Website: apple
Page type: payment
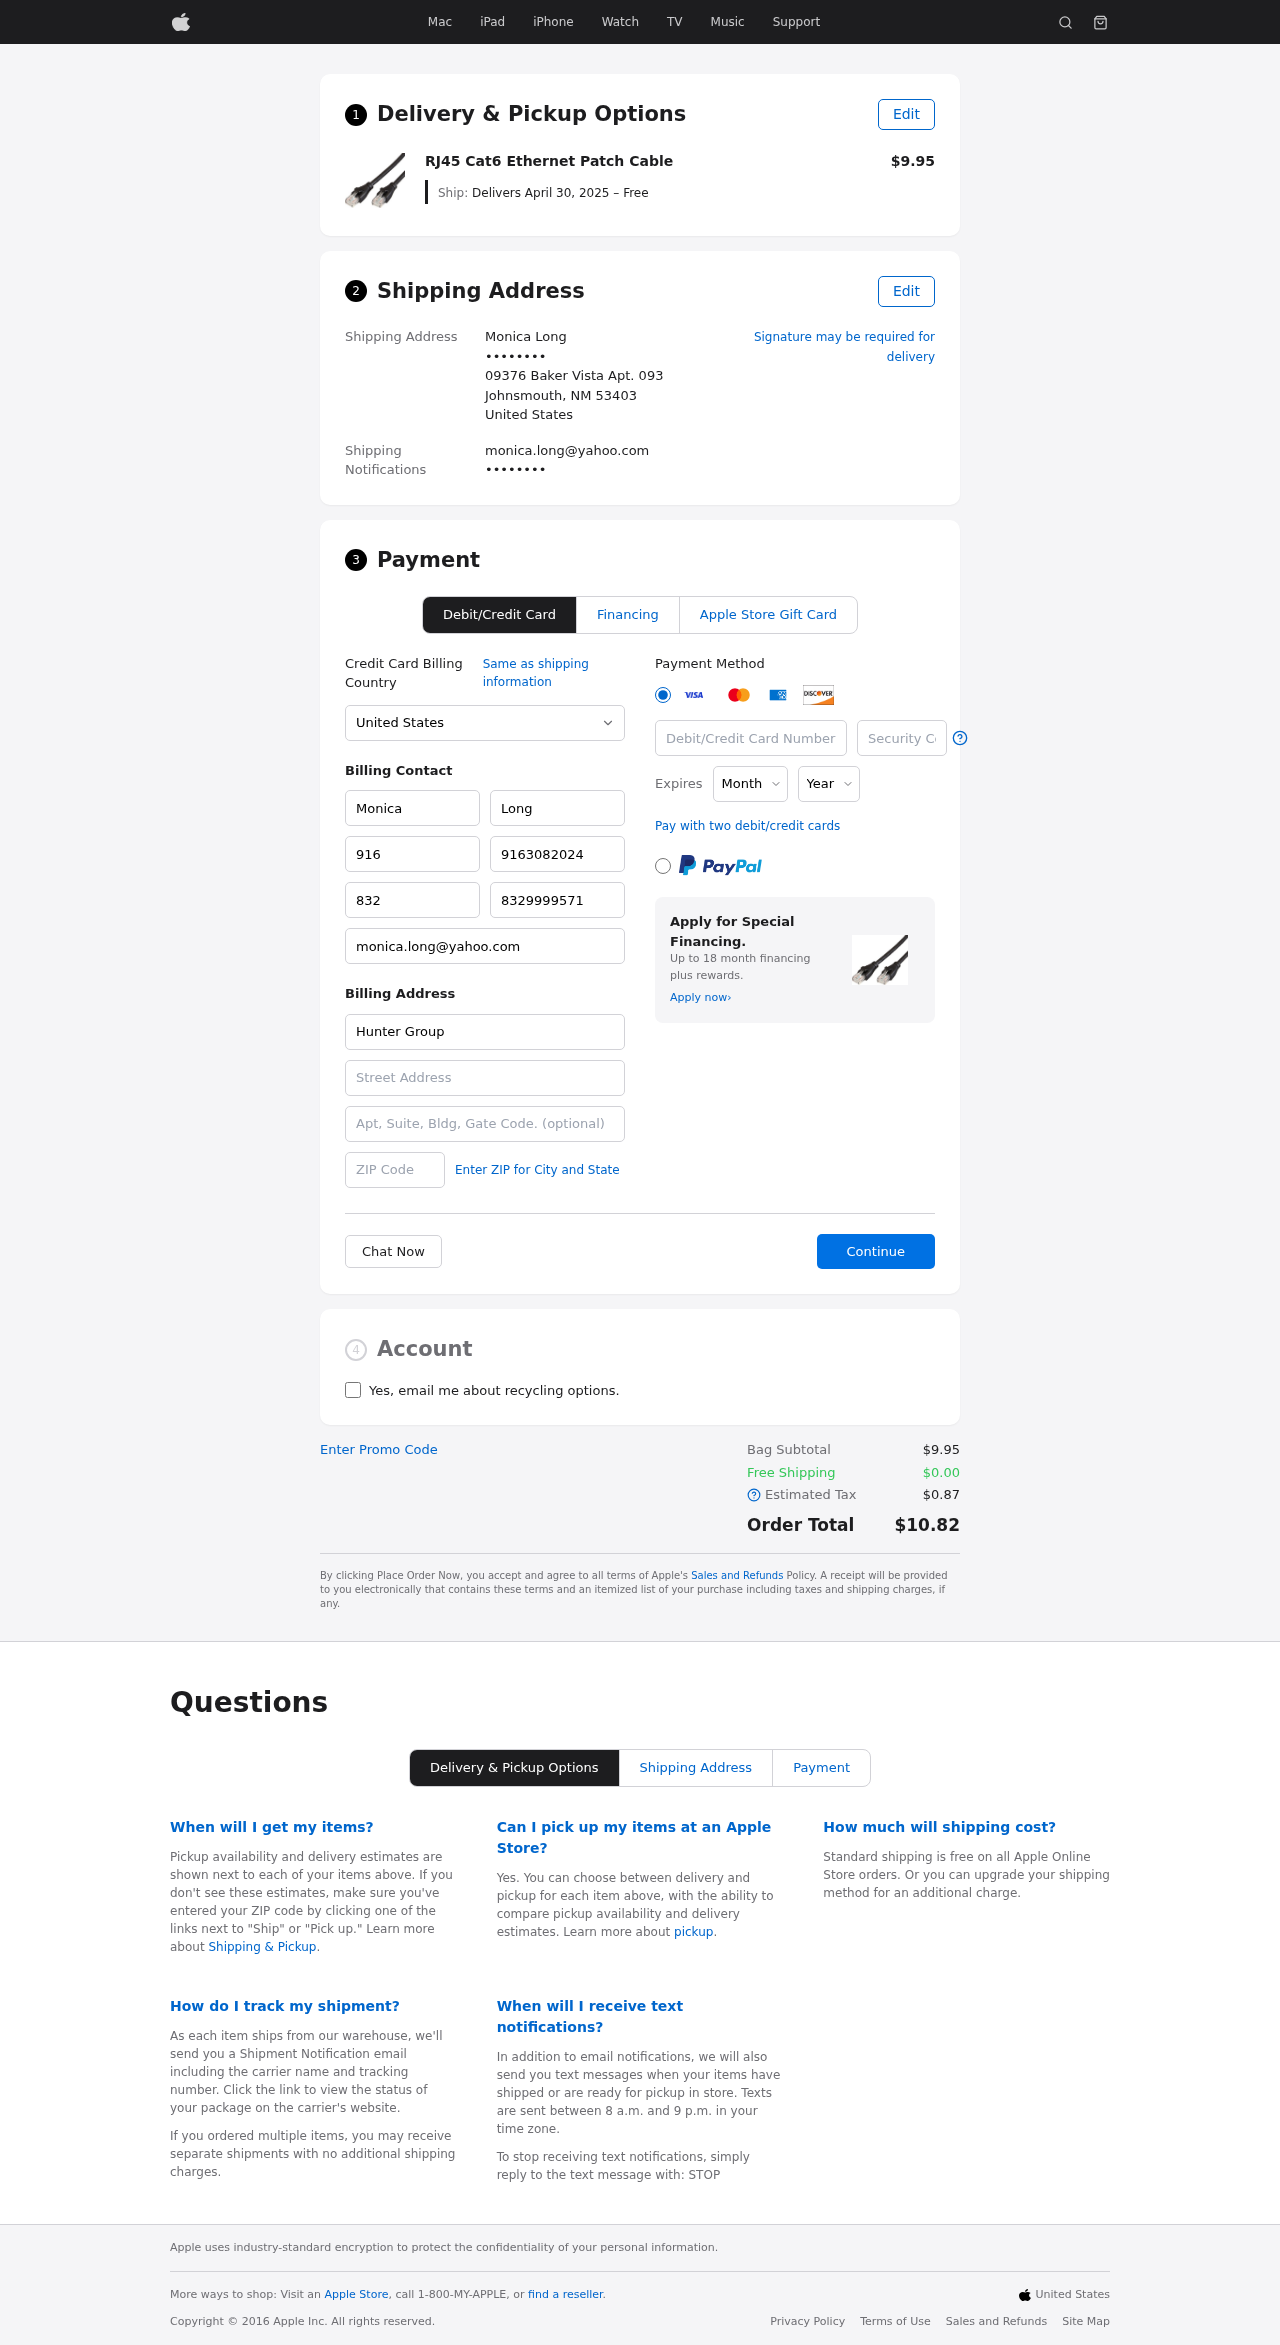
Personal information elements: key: PII_CARD_CVV
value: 411
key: PII_CARD_EXPIRY_MONTH
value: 03
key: PII_CARD_EXPIRY_YEAR
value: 29
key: PII_CARD_NUMBER
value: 6501 1332 4066 8483
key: PII_CITY_STATE_ZIP
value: Johnsmouth, NM 53403
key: PII_COMPANY
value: Hunter Group
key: PII_COUNTRY
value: United States
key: PII_EMAIL
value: monica.long@yahoo.com
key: PII_EMAIL2
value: monica.long@yahoo.com
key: PII_FIRSTNAME
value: Monica
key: PII_FULLNAME
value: Monica Long
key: PII_LASTNAME
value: Long
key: PII_PHONE3
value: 9163082024
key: PII_PHONE_ALT
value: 8329999571
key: PII_PHONE_ALT_AREA
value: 832
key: PII_PHONE_AREA
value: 916
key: PII_SECURITY_CODE
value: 363
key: PII_STREET
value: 09376 Baker Vista Apt. 093
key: PII_PHONE
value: ••••••••
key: PII_PHONE2
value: ••••••••
Product elements: key: PRODUCT1_NAME
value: RJ45 Cat6 Ethernet Patch Cable
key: PRODUCT1_PRICE
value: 9.95
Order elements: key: ORDER_DELIVERY_DATE
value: Delivers April 30, 2025 – Free
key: ORDER_SUBTOTAL
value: $9.95
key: ORDER_SHIPPING_COST
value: $0.00
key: ORDER_TAX
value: $0.87
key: ORDER_TOTAL
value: $10.82